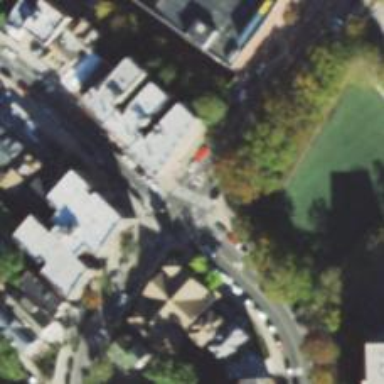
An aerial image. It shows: Footway with asphalt surface and zebra crossing.